Interaction volume radius: 10 \u00c5
Interaction volume height: 20 \u00c5
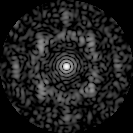
Disorder parameter: 0.6866